Question: I am trying to write a linear-time algorithm O(n), which given a table A[0..n-1] checks if there is a pair A[i], A[j] which satisfies f(A[i], A[j]) = C .
Supposing that f(a,b) = a+b the algorithm will be:
'''
Algo Paires(A[0..N-1], C)
in: Tab A[0..n-1] and C a constant
out : Boolean
Init indice - 0
For i - 0..n-1 do
if indice i & A[indice] + A[i] = C
return true
else if i = n-1 & indice <= n-2
indice++; i - 0;
End for
return False
'''
But if:

what will be the algorithm then? any suggestions ?
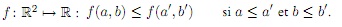
Answer: Hint: Suppose there is a 2D matrix whose rows and columns are sorted and you are given a number x which you need to find...